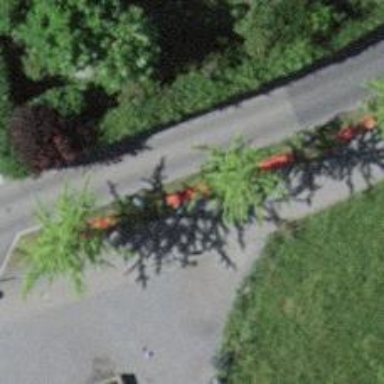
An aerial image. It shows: Red bench.